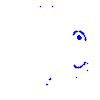
Particle: kaon